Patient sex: F
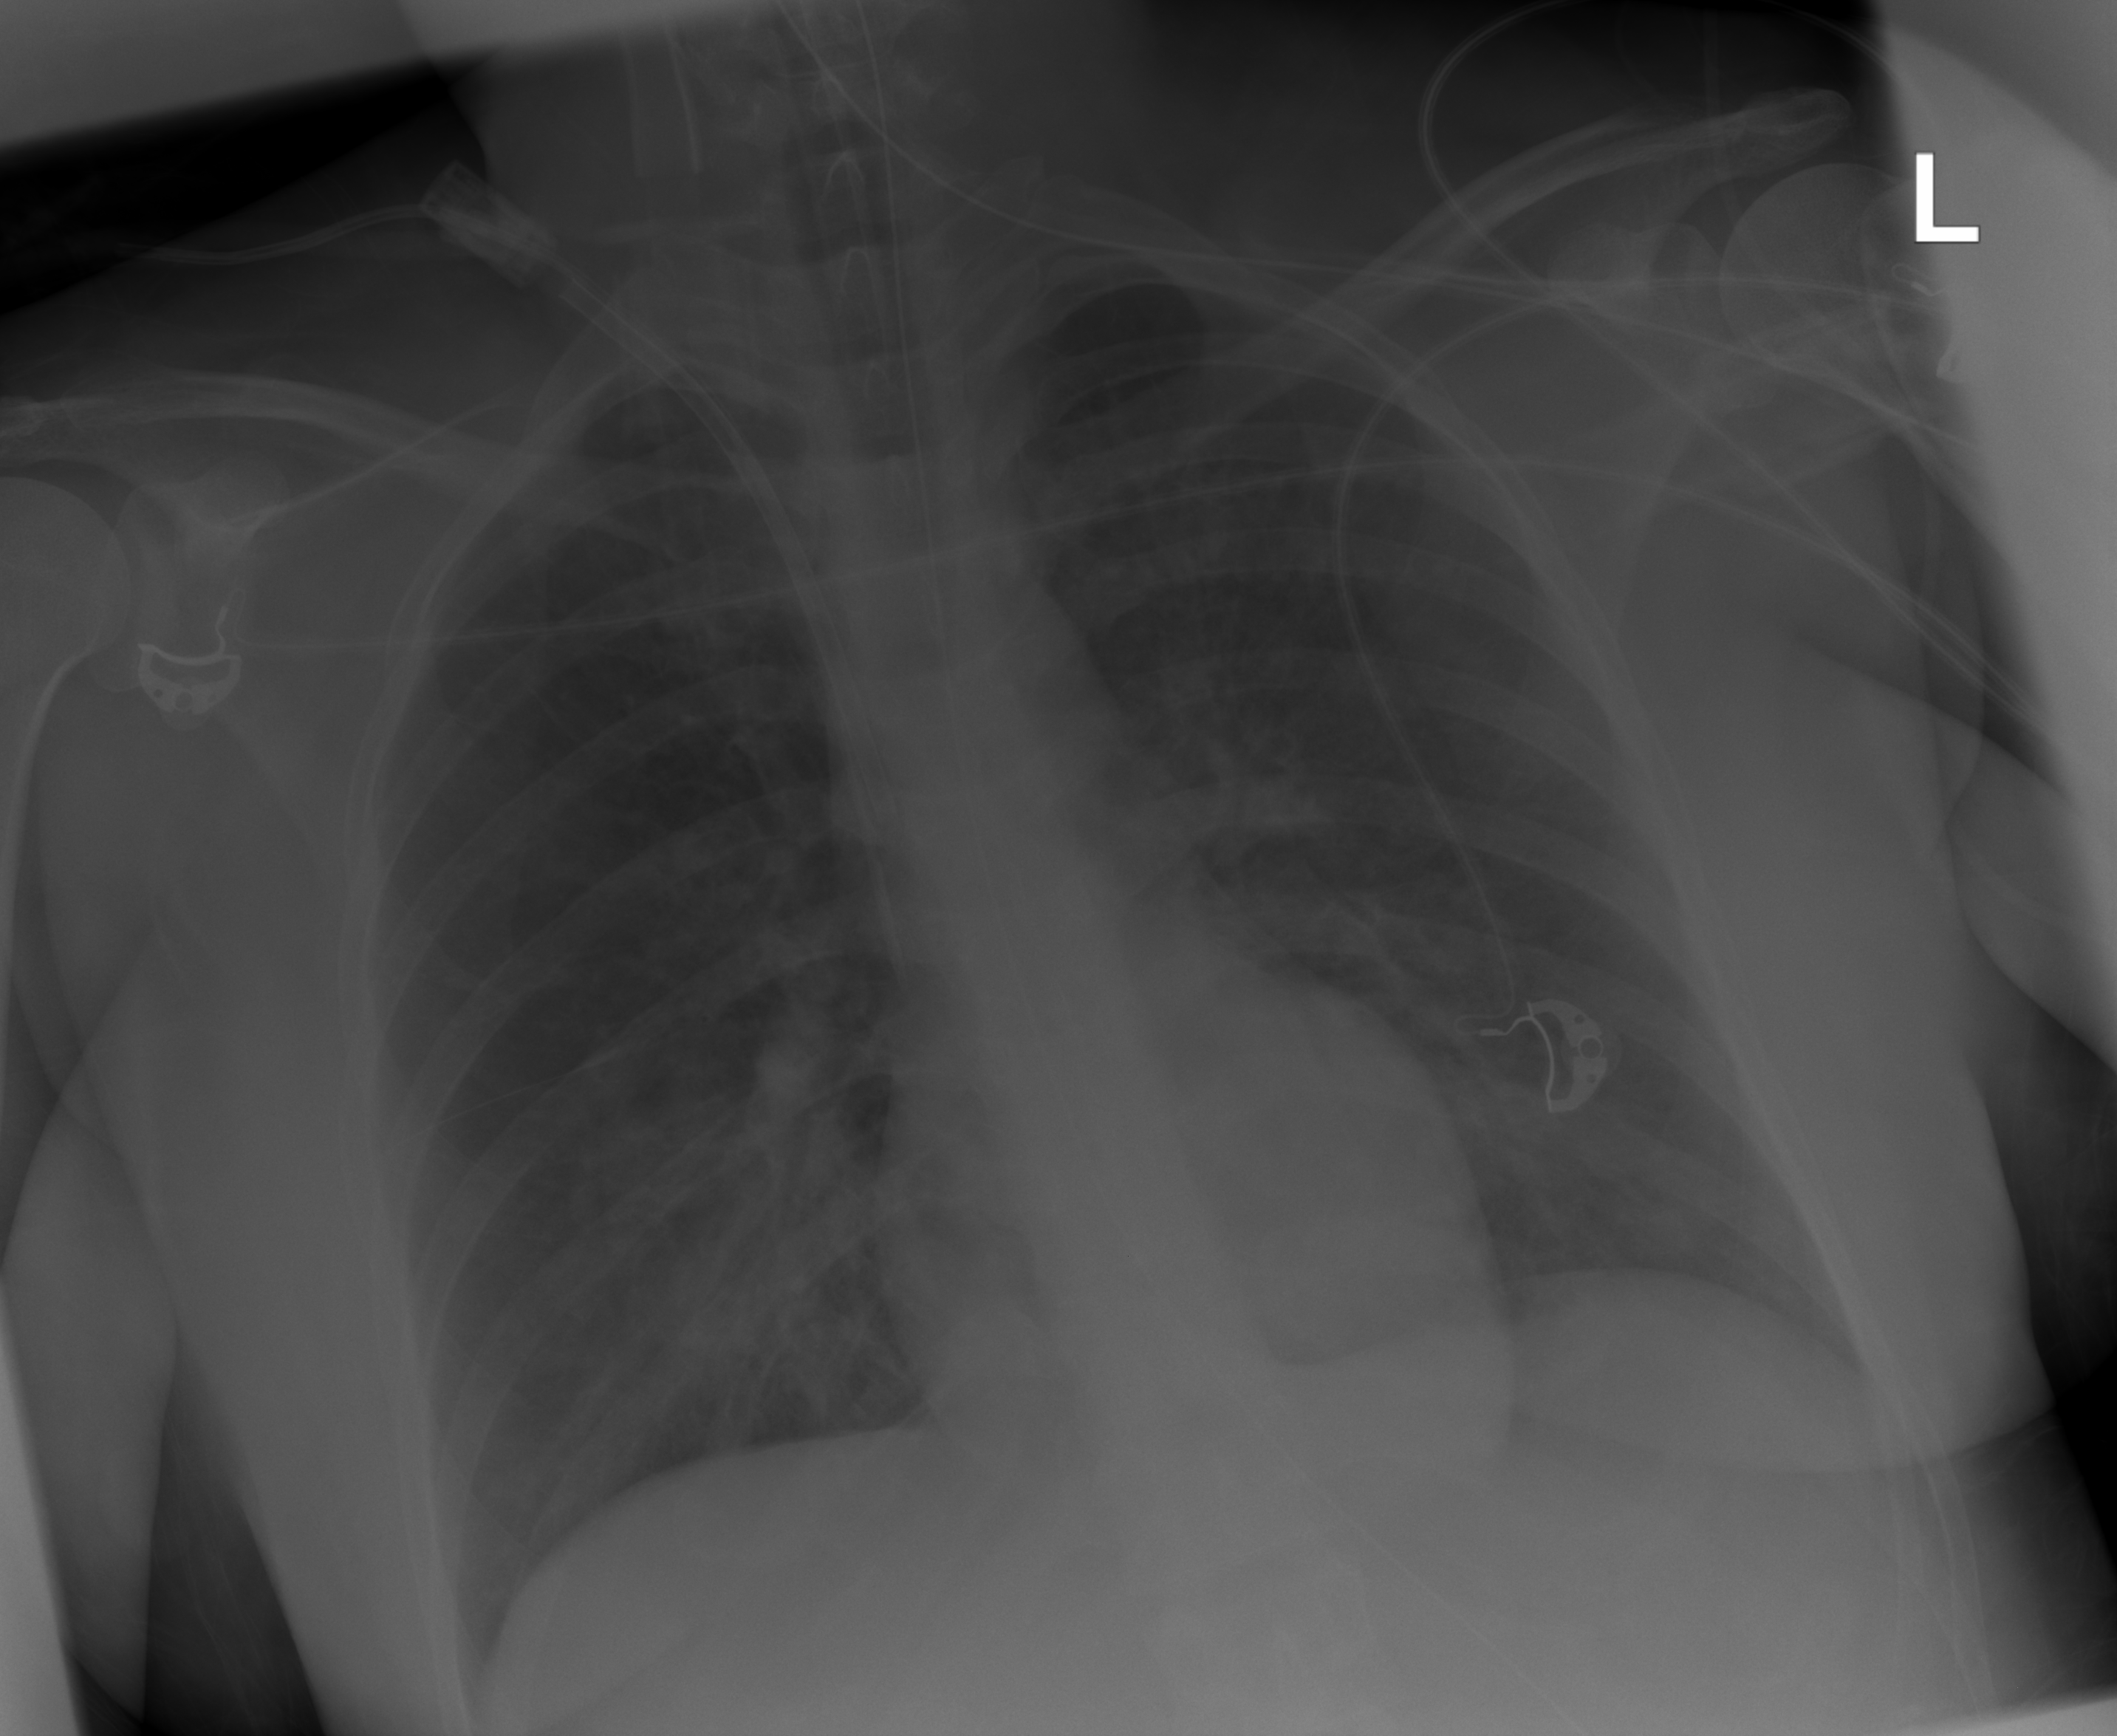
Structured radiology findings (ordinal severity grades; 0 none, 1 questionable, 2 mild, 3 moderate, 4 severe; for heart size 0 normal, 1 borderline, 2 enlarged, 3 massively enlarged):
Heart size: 0
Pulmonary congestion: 0
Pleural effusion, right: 0
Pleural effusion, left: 0
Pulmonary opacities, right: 2
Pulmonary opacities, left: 0
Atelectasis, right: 2
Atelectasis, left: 0